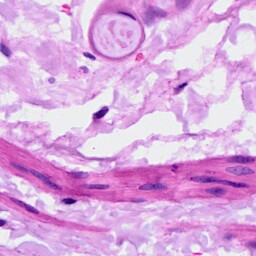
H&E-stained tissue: Ovarian